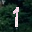
Label: 1